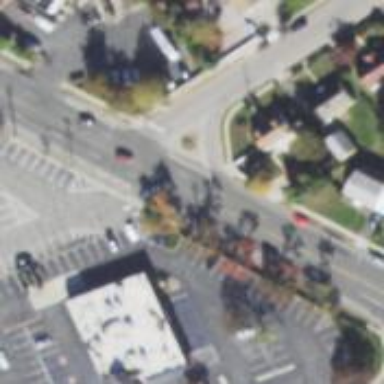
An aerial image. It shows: Unmarked crossing on the road.